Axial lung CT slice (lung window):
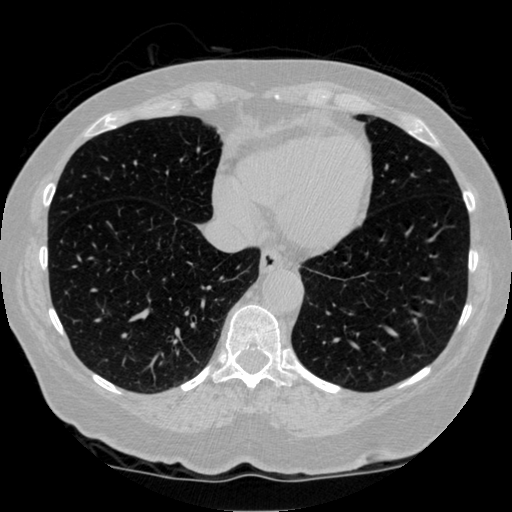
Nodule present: no